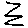
Label: zigzag